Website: macys
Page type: account-selection
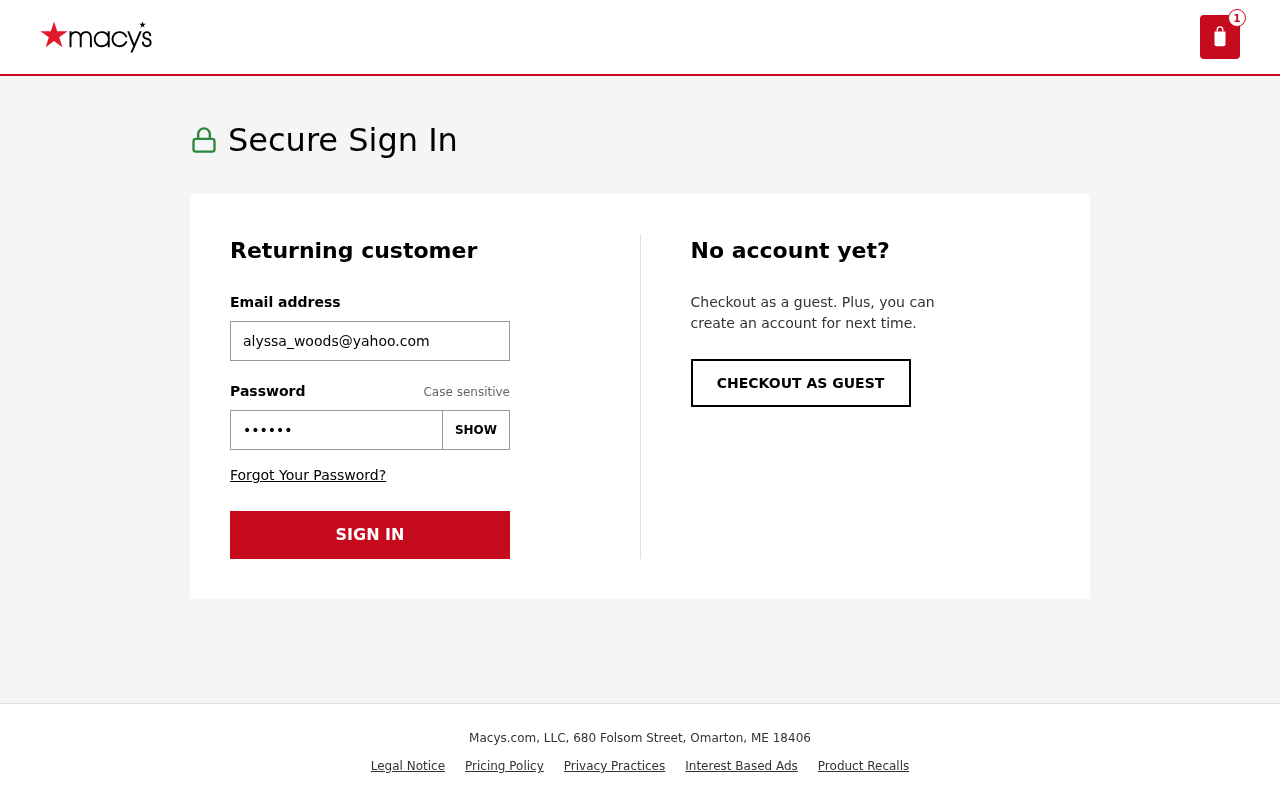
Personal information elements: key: PII_EMAIL
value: alyssa_woods@yahoo.com
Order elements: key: ORDER_NUM_ITEMS
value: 1